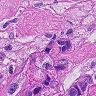
Metastatic tissue present: yes